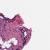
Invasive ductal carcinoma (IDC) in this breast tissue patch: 1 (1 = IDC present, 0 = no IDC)